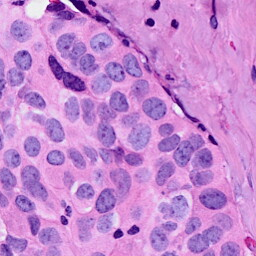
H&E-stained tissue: Breast